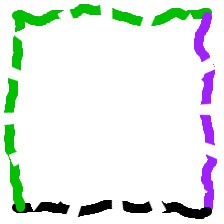
Shape: square